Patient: sex F, age 48
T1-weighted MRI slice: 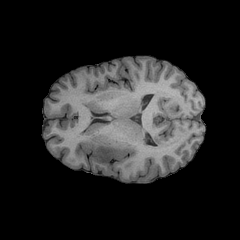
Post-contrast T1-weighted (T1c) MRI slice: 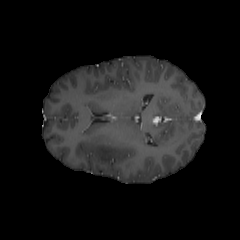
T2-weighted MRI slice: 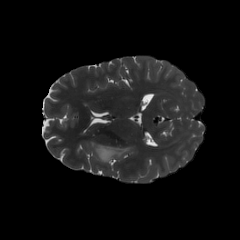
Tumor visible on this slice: yes
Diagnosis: Astrocytoma, IDH-mutant
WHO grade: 2